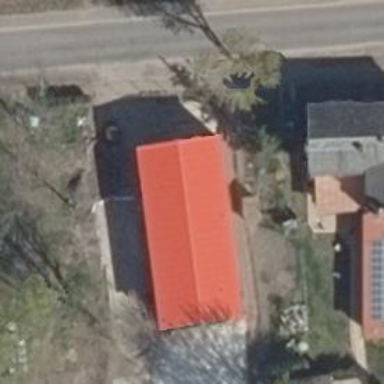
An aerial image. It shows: Fire station building with gabled roof made of red roof tiles.